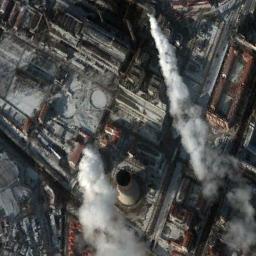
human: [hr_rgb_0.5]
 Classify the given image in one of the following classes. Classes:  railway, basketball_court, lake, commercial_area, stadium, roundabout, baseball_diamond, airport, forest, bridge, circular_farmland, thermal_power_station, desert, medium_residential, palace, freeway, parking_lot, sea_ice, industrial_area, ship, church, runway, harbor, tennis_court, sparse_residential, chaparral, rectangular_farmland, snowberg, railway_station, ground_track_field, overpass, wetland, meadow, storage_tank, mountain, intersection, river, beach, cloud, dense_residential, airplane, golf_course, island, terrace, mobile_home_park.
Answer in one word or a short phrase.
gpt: thermal_power_station